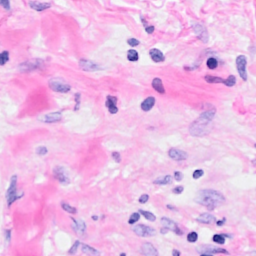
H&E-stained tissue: Breast